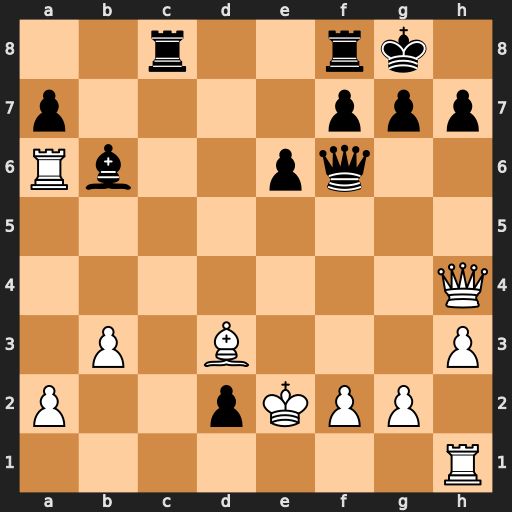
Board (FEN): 2r2rk1/p4ppp/Rb2pq2/8/7Q/1P1B3P/P2pKPP1/7R
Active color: w
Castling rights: -
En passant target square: -
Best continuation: Qxh7#